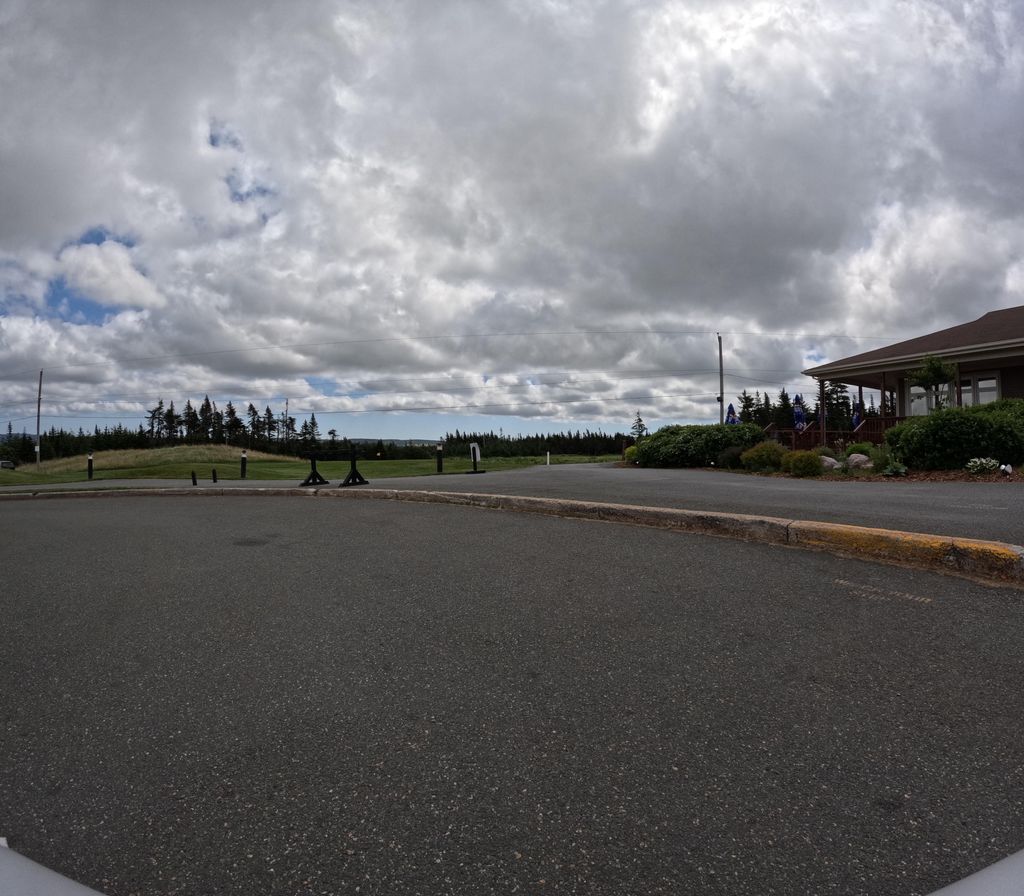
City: st_johns